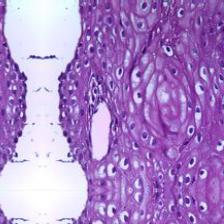
Diagnosis: Normal